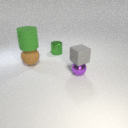
large green rubber cylinder above large brown rubber sphere